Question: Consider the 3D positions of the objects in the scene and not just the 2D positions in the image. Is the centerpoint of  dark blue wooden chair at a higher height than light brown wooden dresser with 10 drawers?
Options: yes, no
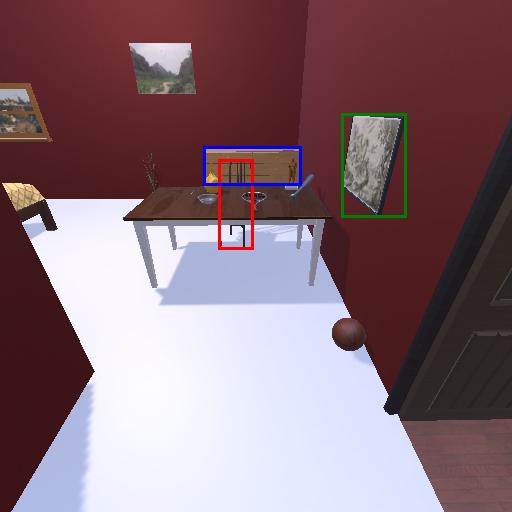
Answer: yes